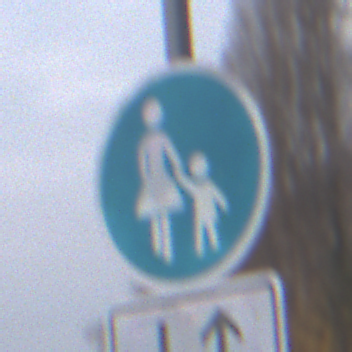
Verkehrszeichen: Gehweg
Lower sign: RichtungsangabeDurchPfeile8
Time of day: MorningAfternoon
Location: Outdoor (Nature)
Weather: Overcast
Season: NotSpecified
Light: Natural